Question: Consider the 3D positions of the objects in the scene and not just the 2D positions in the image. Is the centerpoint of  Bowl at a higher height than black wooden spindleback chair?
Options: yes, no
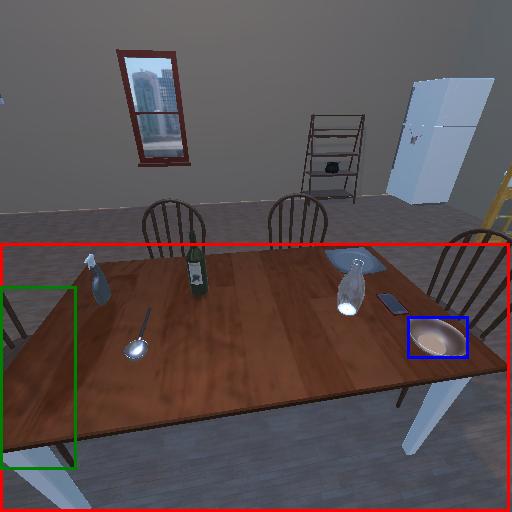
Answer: yes